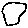
Label: hexagon